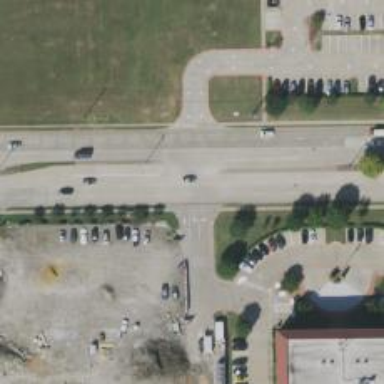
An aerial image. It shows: Secondary road with separate sidewalk.